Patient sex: M
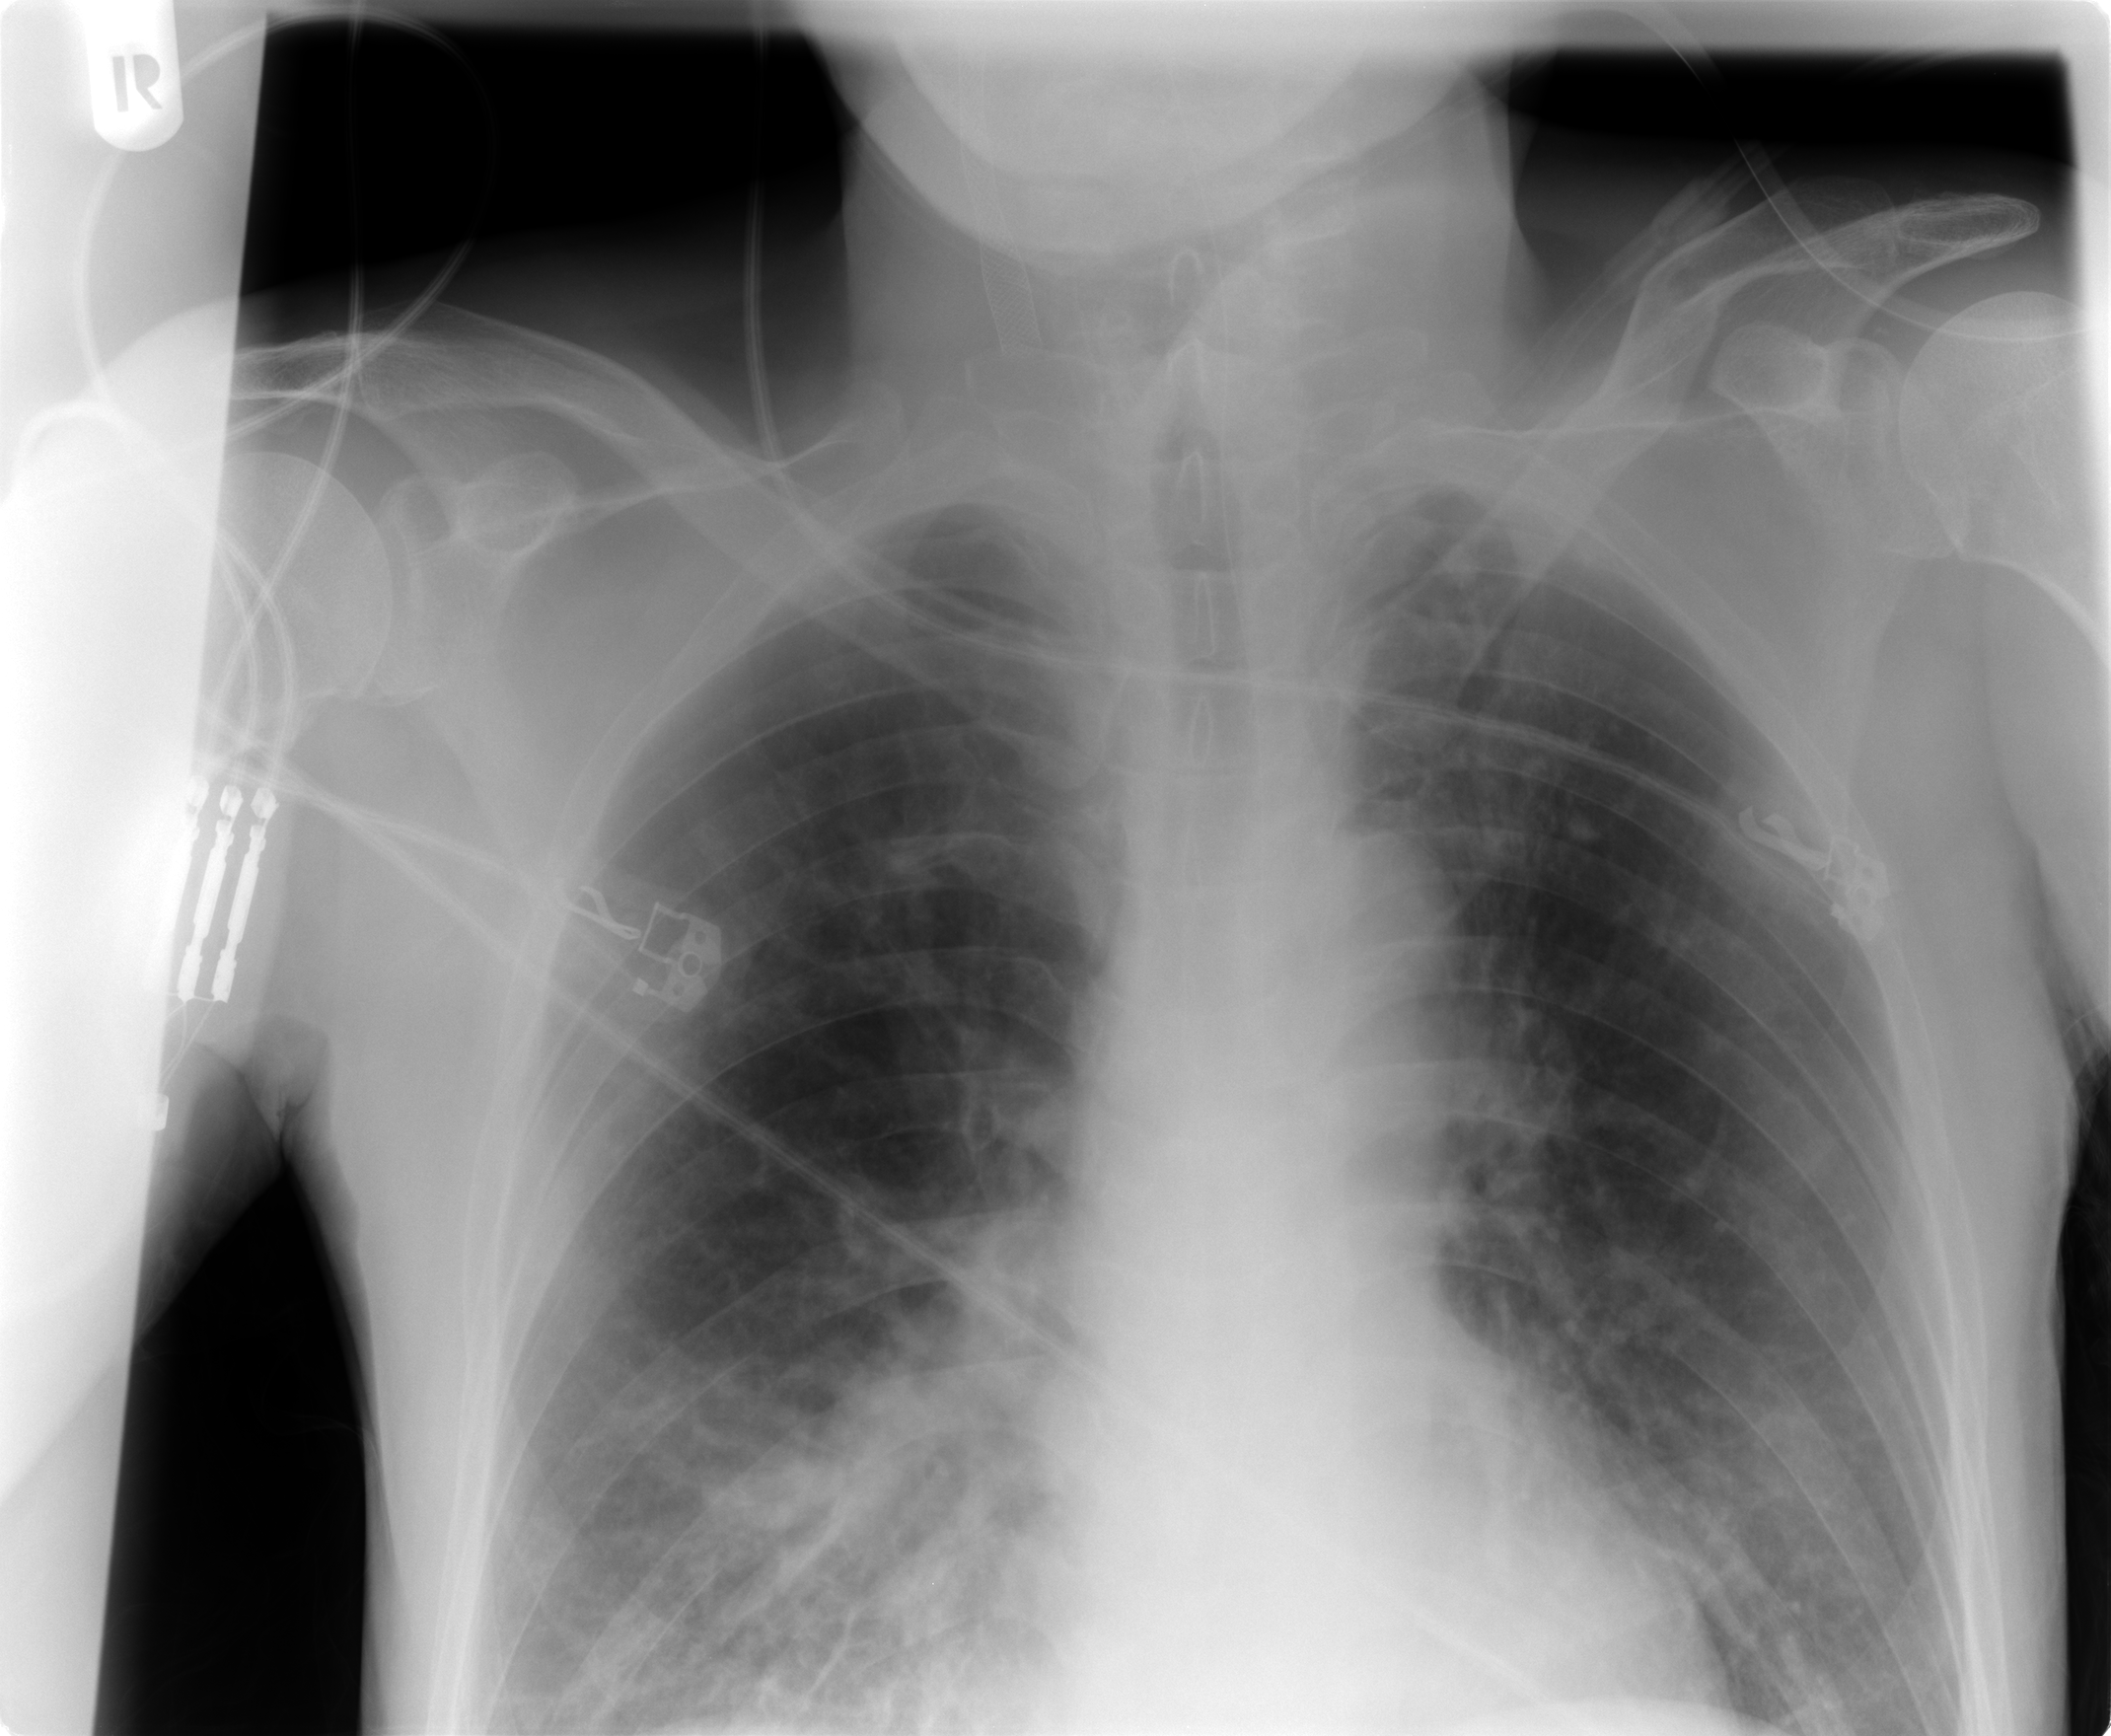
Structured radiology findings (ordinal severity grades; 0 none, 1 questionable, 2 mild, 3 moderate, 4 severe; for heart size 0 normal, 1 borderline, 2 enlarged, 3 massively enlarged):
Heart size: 1
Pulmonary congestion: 3
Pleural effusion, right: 0
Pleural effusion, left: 0
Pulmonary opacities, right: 2
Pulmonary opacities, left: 1
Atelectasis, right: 2
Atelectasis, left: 2